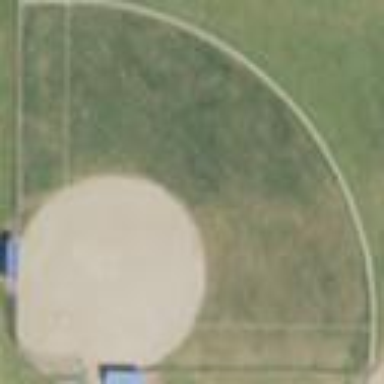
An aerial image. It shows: Baseball pitch for leisure land activities.